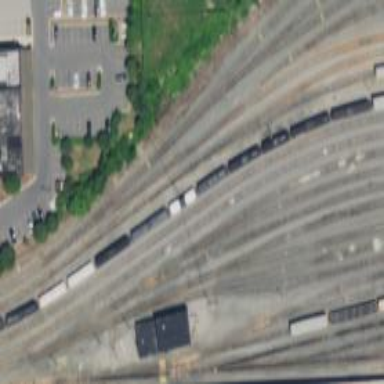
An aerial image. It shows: Railway yard in service.